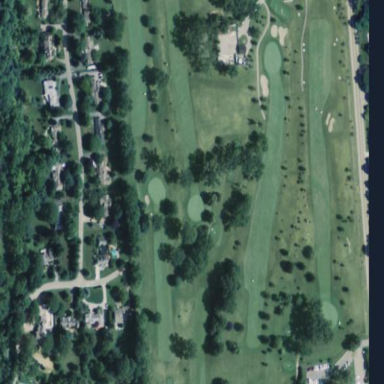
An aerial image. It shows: Golf course surrounded by greenery.